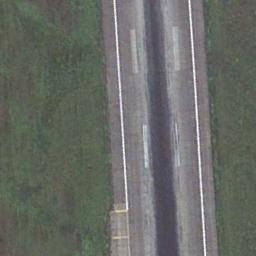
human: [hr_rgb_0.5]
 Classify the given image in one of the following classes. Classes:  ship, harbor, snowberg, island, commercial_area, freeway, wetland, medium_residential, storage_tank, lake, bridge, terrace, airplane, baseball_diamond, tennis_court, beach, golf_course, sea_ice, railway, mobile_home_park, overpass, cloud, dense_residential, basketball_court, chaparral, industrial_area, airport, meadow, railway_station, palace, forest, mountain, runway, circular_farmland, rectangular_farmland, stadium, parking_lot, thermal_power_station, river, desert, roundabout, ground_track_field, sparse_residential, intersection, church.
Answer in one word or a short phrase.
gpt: runway